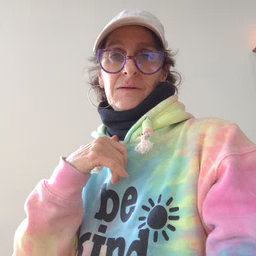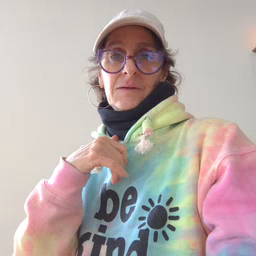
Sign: yellow